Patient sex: F
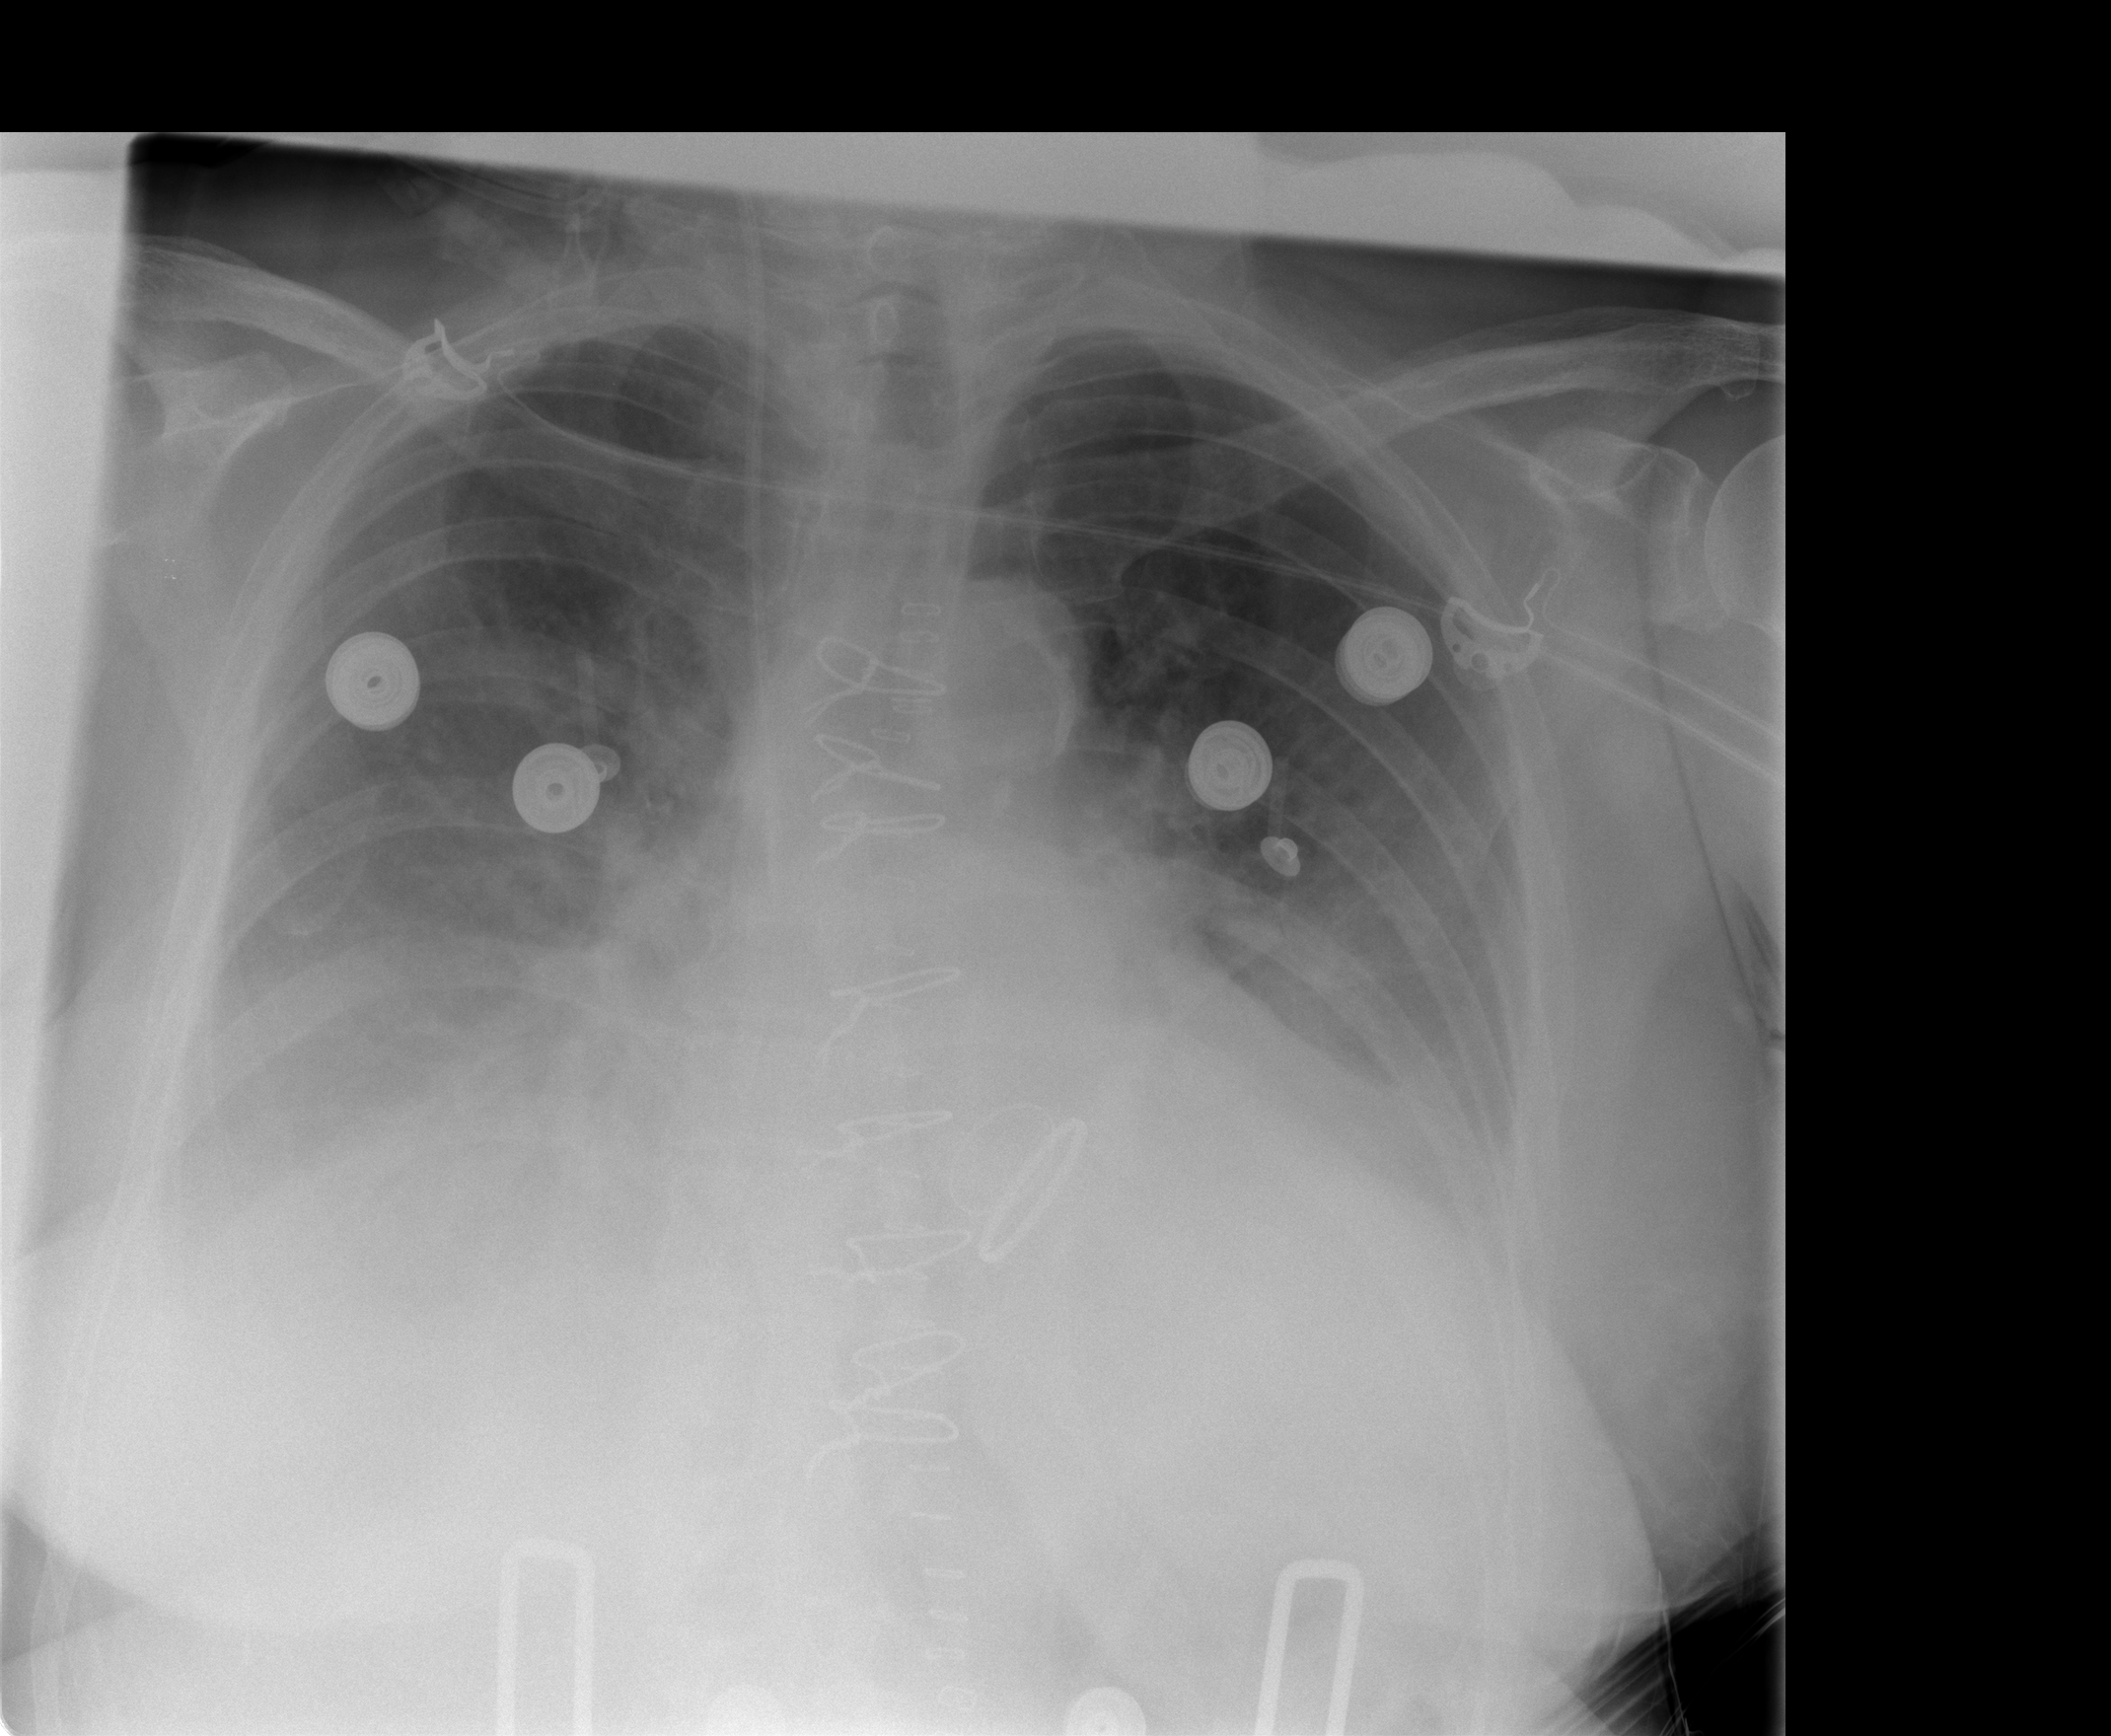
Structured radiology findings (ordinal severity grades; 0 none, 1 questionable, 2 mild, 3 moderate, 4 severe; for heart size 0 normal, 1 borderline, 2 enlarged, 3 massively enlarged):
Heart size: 2
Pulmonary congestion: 3
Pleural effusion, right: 3
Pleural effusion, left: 2
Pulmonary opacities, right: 0
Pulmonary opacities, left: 0
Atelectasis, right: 2
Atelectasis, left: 2